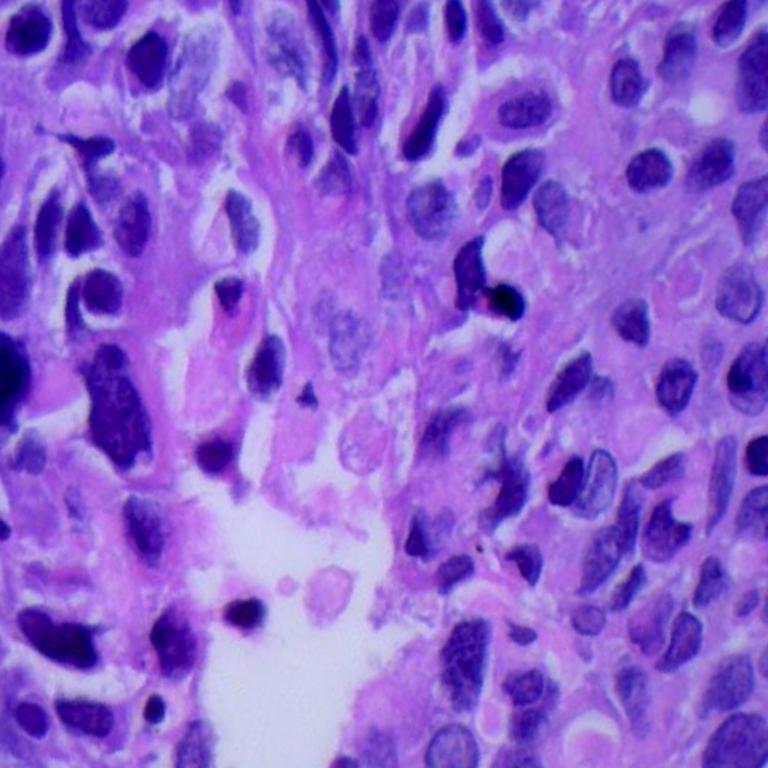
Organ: lung
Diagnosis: squamous carcinomas